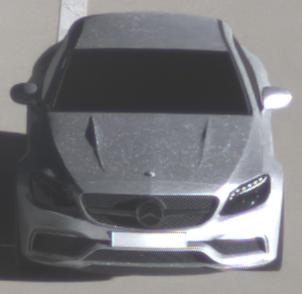
Make: Mercedes-Benz
Model: C 43 AMG
Detailed model: C-Class (205) AMG Limousine
Model produced from: 2016/10
Model produced until: 2018/04
Doors: 4
Color: white
Road condition: dry road
Daytime: sunrise or sunset
Contrast: high contrast